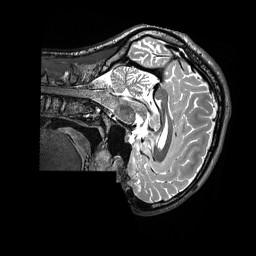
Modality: T2w
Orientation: sagittal
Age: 23
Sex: male
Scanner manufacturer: siemens
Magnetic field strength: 3 T
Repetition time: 3.2 s
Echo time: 0.564 s